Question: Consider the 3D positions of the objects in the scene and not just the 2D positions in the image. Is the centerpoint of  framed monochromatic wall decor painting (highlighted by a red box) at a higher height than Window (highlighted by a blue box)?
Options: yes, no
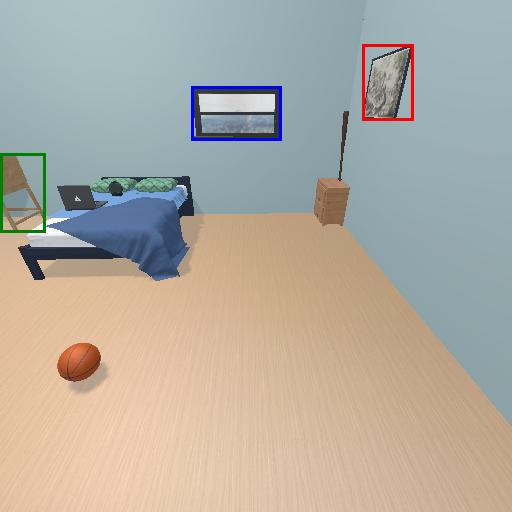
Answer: yes